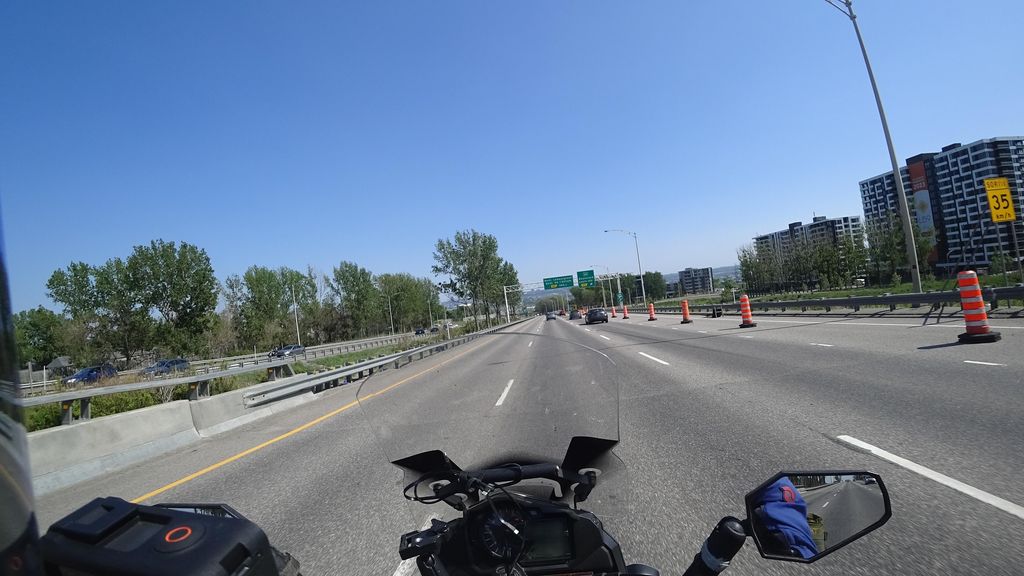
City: quebec_city